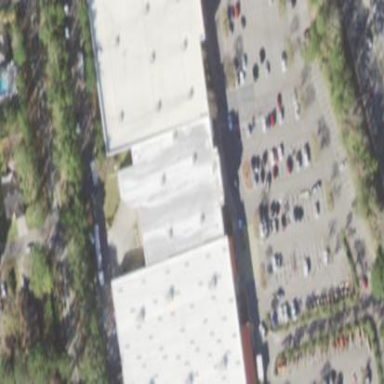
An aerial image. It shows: Commercial building.